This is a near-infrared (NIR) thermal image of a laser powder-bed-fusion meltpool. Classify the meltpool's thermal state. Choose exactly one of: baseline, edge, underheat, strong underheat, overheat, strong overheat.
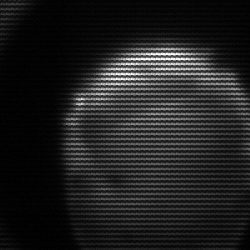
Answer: edge